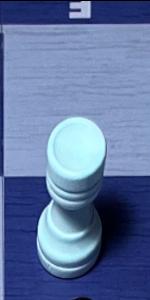
Label: Rook_White